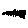
Label: zigzag